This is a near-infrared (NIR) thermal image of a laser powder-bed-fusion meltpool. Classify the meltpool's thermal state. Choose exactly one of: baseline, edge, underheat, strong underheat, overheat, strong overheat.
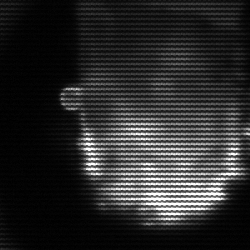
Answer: baseline